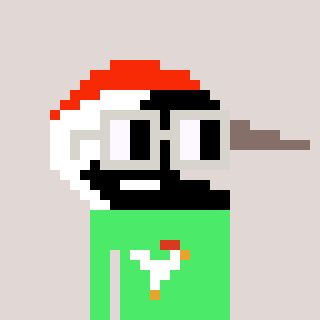
a pixel art character with square light gray glasses, a crane-shaped head and a teal-colored body on a warm background